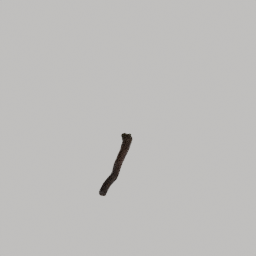
Label: nature